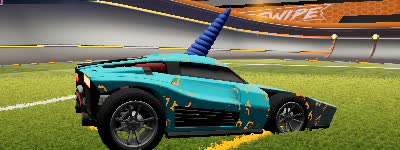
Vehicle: breakout